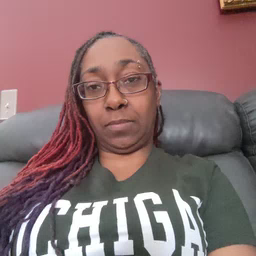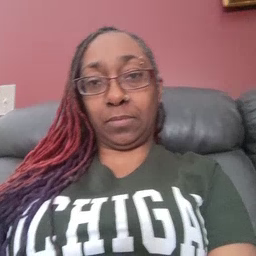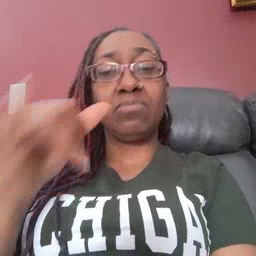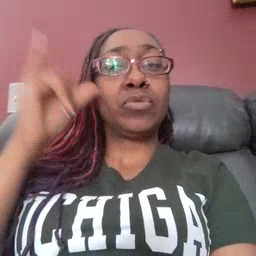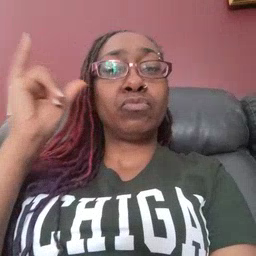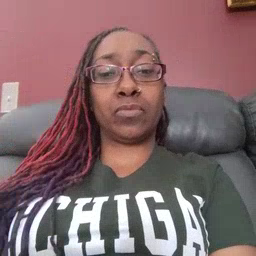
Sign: yesterday